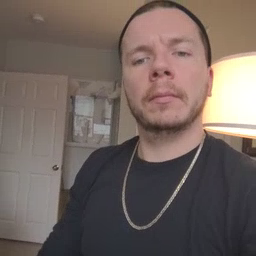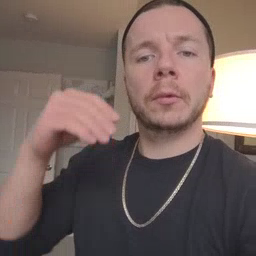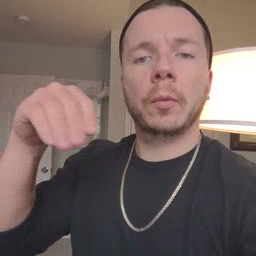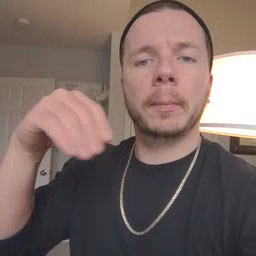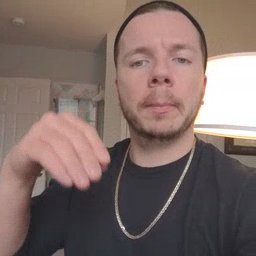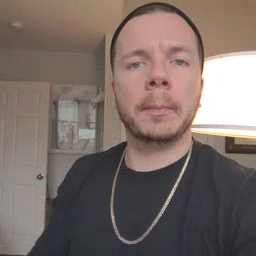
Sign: store